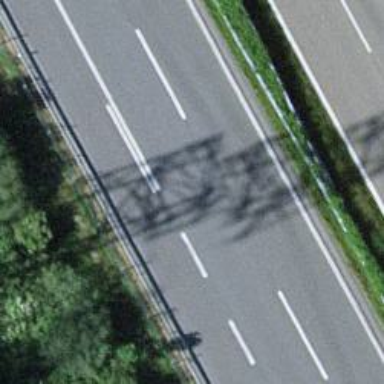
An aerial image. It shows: Asphalt motorway link.